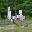
Label: 4